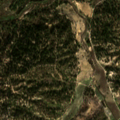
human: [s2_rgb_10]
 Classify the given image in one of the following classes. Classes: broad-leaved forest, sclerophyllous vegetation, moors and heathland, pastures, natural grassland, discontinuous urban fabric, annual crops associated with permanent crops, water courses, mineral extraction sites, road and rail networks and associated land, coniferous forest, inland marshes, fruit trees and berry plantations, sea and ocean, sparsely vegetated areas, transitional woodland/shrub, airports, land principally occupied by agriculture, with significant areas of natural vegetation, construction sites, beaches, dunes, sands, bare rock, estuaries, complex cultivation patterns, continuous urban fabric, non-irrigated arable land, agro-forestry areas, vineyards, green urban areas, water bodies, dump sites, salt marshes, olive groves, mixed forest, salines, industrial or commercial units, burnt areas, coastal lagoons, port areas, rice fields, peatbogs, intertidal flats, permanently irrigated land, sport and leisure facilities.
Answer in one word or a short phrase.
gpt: non-irrigated arable land, permanently irrigated land, broad-leaved forest